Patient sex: M
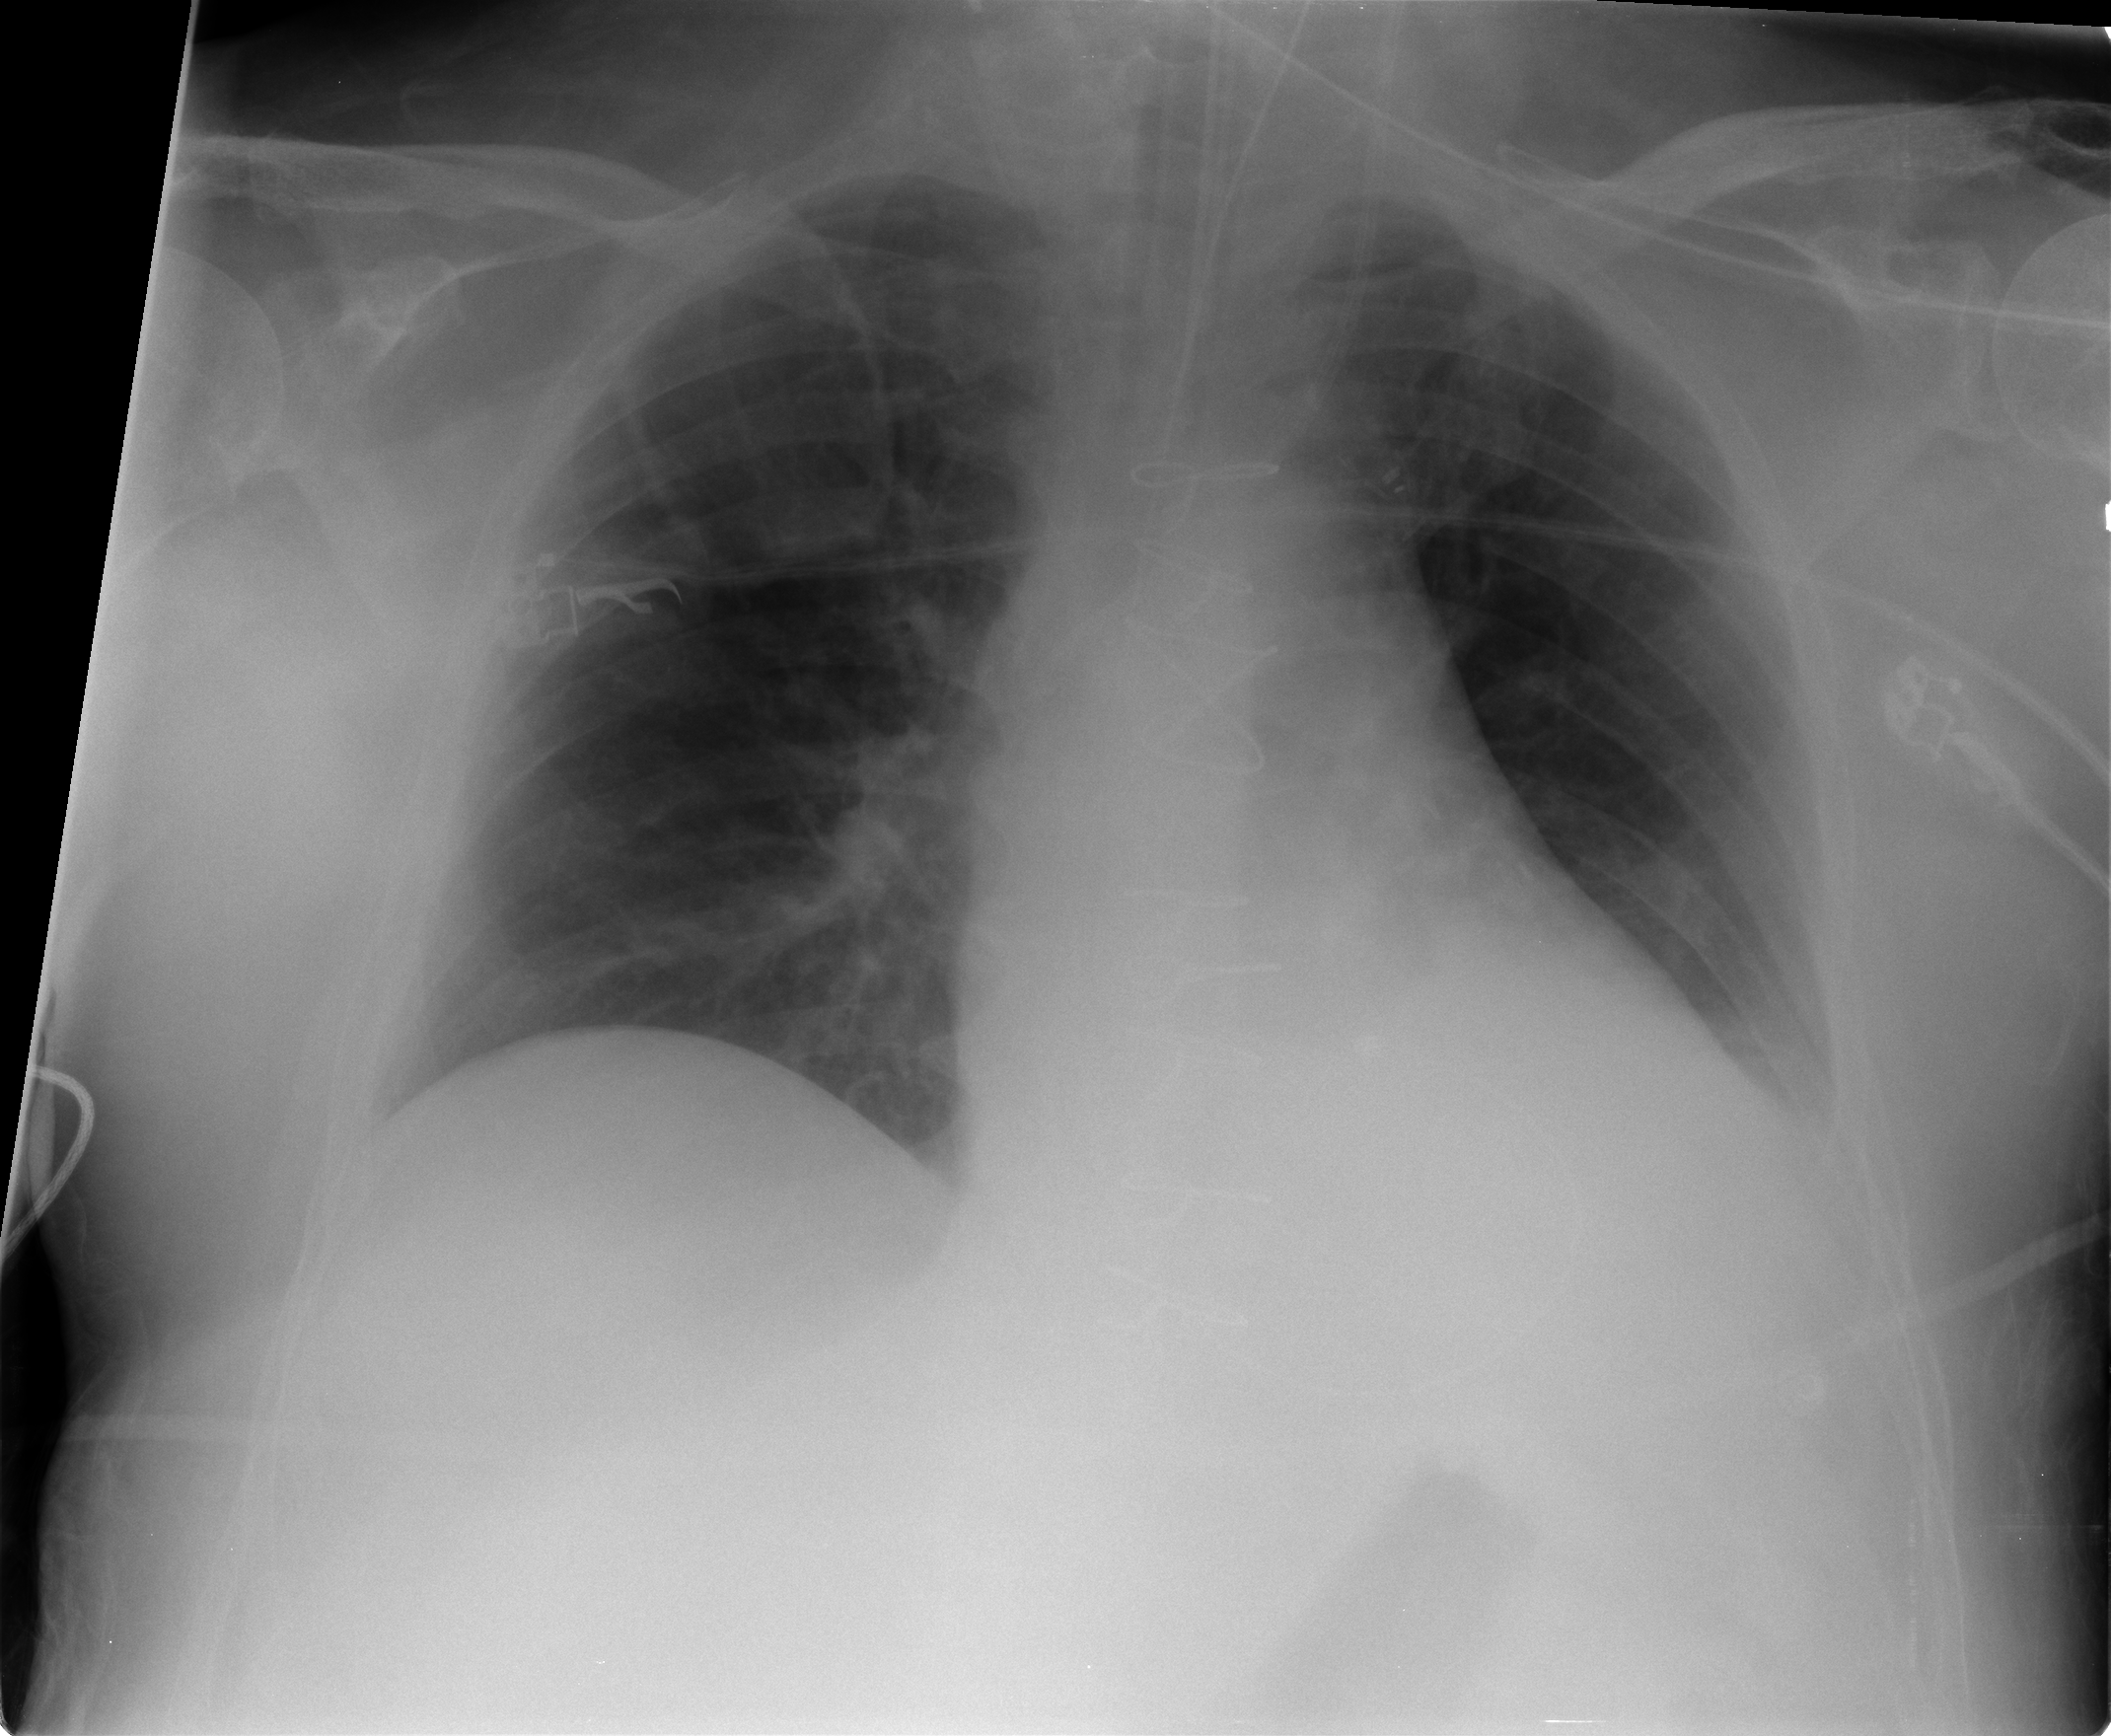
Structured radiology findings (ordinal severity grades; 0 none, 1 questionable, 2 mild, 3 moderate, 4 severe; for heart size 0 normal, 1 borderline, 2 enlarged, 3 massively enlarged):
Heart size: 2
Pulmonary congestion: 1
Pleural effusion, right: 0
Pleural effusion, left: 2
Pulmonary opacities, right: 0
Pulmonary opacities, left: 0
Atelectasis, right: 0
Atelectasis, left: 1